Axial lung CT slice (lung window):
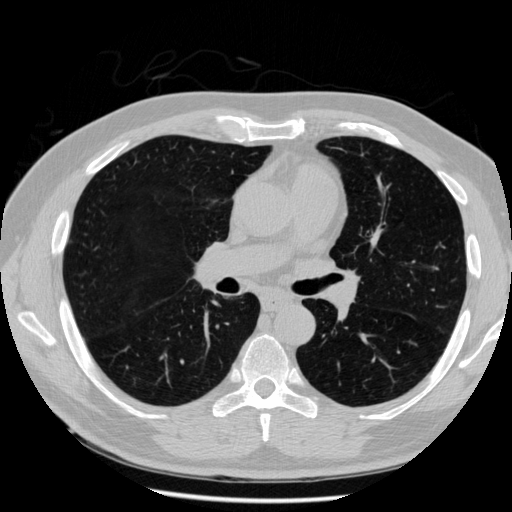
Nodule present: no